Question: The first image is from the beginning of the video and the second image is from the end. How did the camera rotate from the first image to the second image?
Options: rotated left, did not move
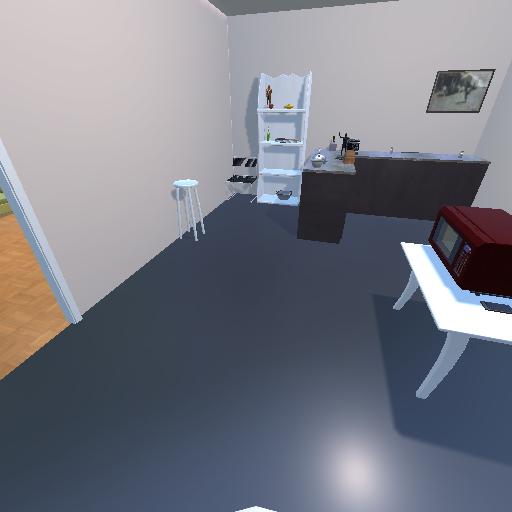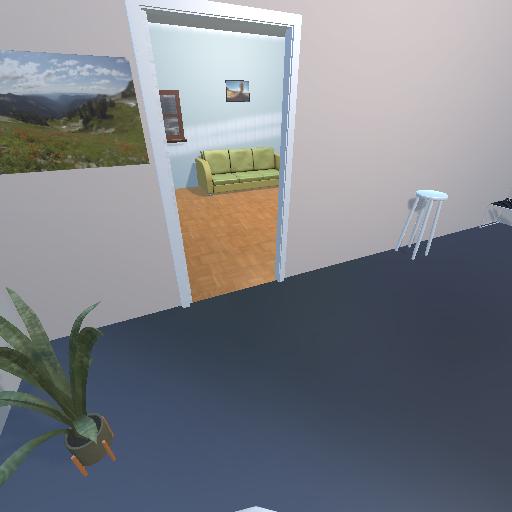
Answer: rotated left